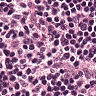
Metastatic tissue present: no